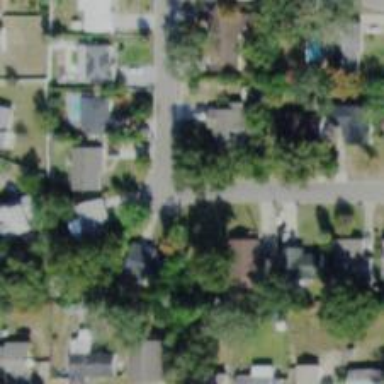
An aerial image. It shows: Residential road with sidewalk on the left side.